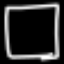
Label: square